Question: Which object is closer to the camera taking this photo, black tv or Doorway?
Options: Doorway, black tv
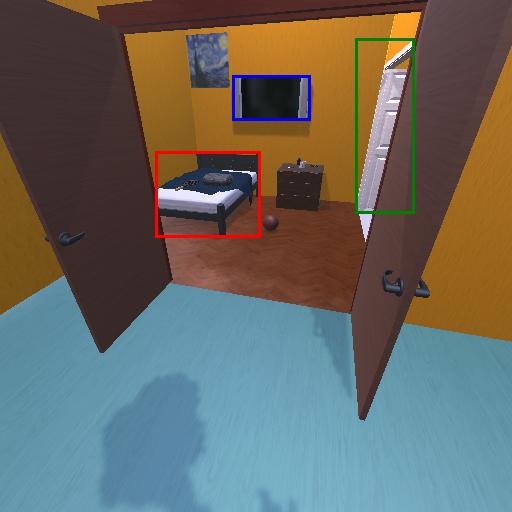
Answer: Doorway